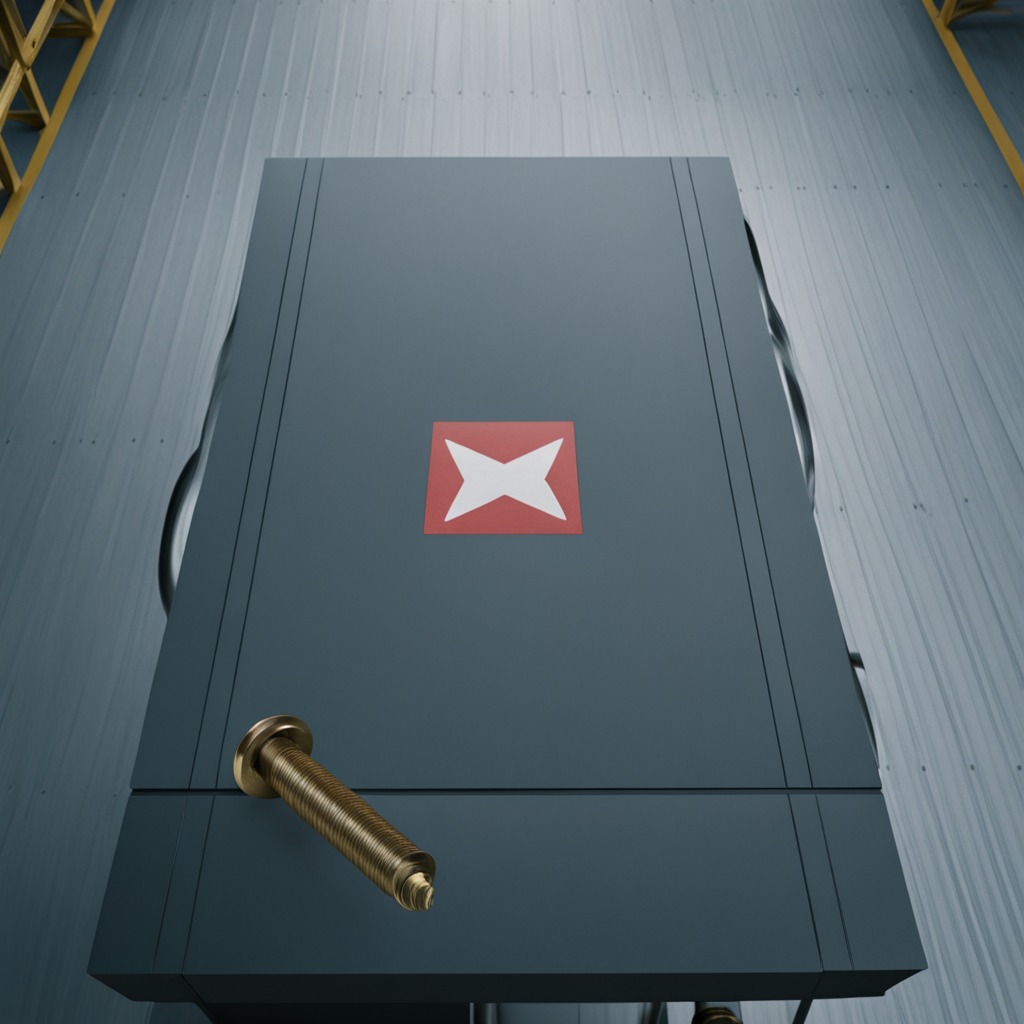
A metal screw is lying on a toolbox surface in an airplane hangar workshop 8K.